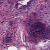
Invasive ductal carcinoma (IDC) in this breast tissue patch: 1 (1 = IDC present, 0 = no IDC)